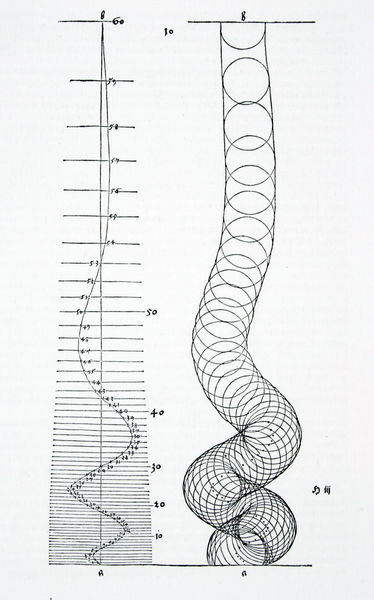
Titel: Unterweisung der Messung, 3. Buch: Von den Körpern, Konstruktion der Basis (des Fußes) der vorgeschriebenen Säule
Künstler: Albrecht Dürer
Institution: (Seriendruck)
Schlagwörter: feder, weiß, bewegung, grau, raum, schwarz, skizze, zeichnung, ball, figur, blatt, kreis, rund, schnell, schwung, papier, perspektive, studie, fläche, grafik, graphik, linien, zahlen, ziffern, stufen, tiefe, striche, abbild, unten, kurven, tusche, linie, technik, druck, seite, strich, dynamik, kreise, beschriftung, schlange, entwurf, schema, krümmung, kurve, geometrisch, zahl, ziffer, fall, konstruktion, schlangen, dicht, plan, achse, basis, schnecke, nummeriert, nummerierung, nummern, abwärts, spiralen, windung, spirale, design, verlauf, geometrie, nummer, geschwindigkeit, serpentinen, tunnel, chemie, tabelle, rohr, wissenschaft, traktat, aufriss, verdichtung, dreidimensional, berechnung, skala, mathematik, proportion, messung, versuch, rotation, schlauch, technische zeichnung, zirkel, röhre, überschneidung, plus, freier, messen, diagramm, nach unten, bezifferung, physik, aufwärts, mathe, bemessung, kräfte, ahlen, beziffert, auswertung, explosionszeichnung, freier fall, kreiszeichnung, rar, runter, statistik, stauchung, berechung, wissenschaftlich, helix, minus, scala, wissenshaft, pi, kurven#, s-förmig, ringelpitz, ringelreih